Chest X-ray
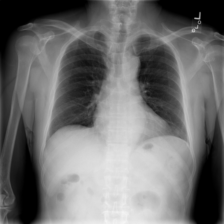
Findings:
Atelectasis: negative
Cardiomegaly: negative
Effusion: negative
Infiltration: negative
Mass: negative
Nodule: negative
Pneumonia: negative
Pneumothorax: negative
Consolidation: negative
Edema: negative
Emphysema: negative
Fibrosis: negative
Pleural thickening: negative
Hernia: negative